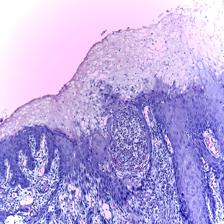
Diagnosis: Normal